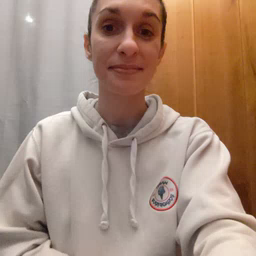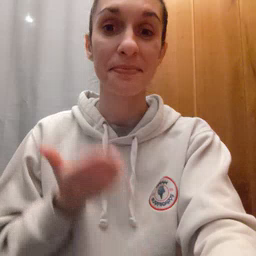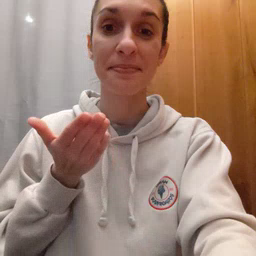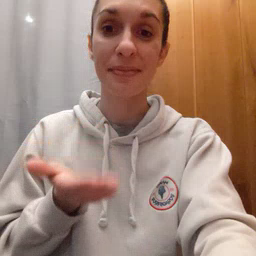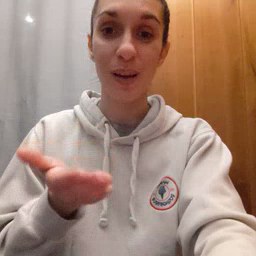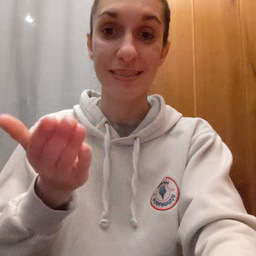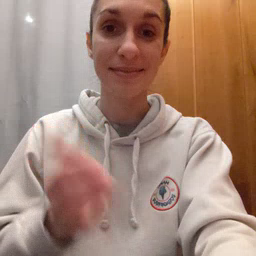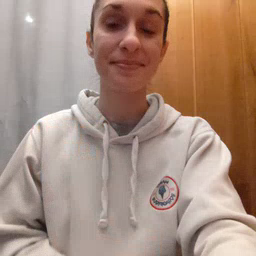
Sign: boat